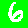
Digit: 6